Question: How can i show the fecebook user profile image on Android?
I have been searching on the web and the answer seems to be to add the 'https' to the 'URL', but i already set it and i can't get the image, instead of that, i get an interrogation mark:

Here is my code:
'''
URL imageURL = null;
try {
imageURL = new URL("https://graph.facebook.com/" + userID + "/picture?width=" + width +"&height=" + width);
} catch (MalformedURLException e) {
e.printStackTrace();
}
Bitmap bitmap = null;
try {
bitmap = getCroppedBitmap(BitmapFactory.decodeStream(imageURL.openConnection().getInputStream()));
} catch (IOException e) {
e.printStackTrace();
}
'''
A few months ago i could show the profile image with any problem, but now i got this... any idead?
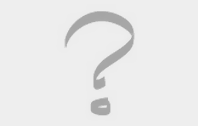
Answer: For new SDK of facebook try this one :
'''
loginButton.registerCallback(callbackManager, new FacebookCallback<LoginResult>() {
@Override
public void onSuccess(LoginResult loginResult) {
GraphRequest request = GraphRequest.newMeRequest(loginResult.getAccessToken(),
new GraphRequest.GraphJSONObjectCallback() {
@Override
public void onCompleted(JSONObject object, GraphResponse response) {
Log.v("LoginActivity", response.toString());
});
Bundle parameters = new Bundle();
parameters.putString("fields", "id,name,email,picture");
request.setParameters(parameters);
request.executeAsync();
}
@Override
public void onCancel() {
}
@Override
public void onError(FacebookException e) {
e.printStackTrace();
}
});
'''